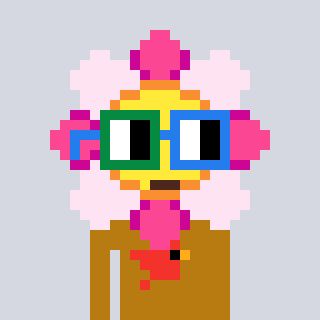
a pixel art character with square green and blue glasses, a flower-shaped head and a gold-colored body on a cool background